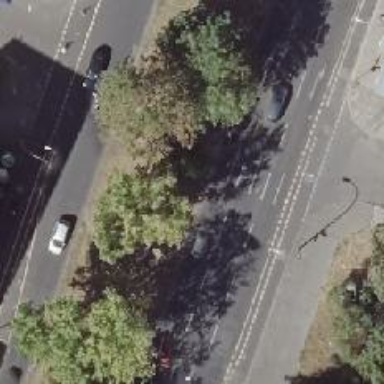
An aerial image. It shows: Secondary road with asphalt surface. It has lane markings and is dual carriageway with kerb separating the cycleway on the right.